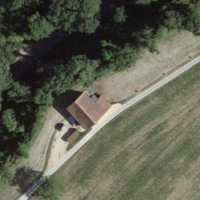
EUNIS habitat code: 52
Species observed at this site:
Acer pseudoplatanus